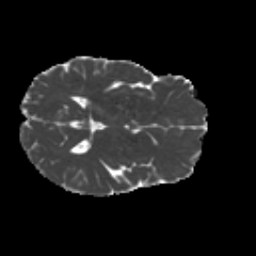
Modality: MD
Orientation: axial
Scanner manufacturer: siemens
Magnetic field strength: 3 T
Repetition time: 4.16 s
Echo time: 0.0806 s